Question: I need to print out all the files that I've saved in a database and then make it possible to download them. I am able to echo them, but I don't know how to make a download "button" to download them to the computer.
The datbase has two columns: ID and Ime.
I tried using a tag from HTML with no luck. I was able to echo buttons next to file names, but I couldn't download them (I tried using file_put_contents method)
This is the code that outputs file names (Ime = Name in my language).
'''
<?php
$conn = mysqli_connect('localhost','root','usbw','down');
$query = "SELECT * FROM datoteka";
$result = mysqli_query($conn,$query);
$result_check = mysqli_num_rows($result);
if($result_check > 0){
while($row = mysqli_fetch_assoc($result)){
echo $row["Ime"]."<br>";
}
}
?>
'''
The output looks like this:
'''
datoteka2019-04-01-15-44.doc
datoteka2019-04-01-15-48.doc
datoteka2019-04-01-15-16.pdf
'''
Files in database that I want to be able to download (3 for now, could be more)

There should be a download button (or something cliclkable) next to each file name on website that would enable me to download this file from the database (one file at time, not all at once).
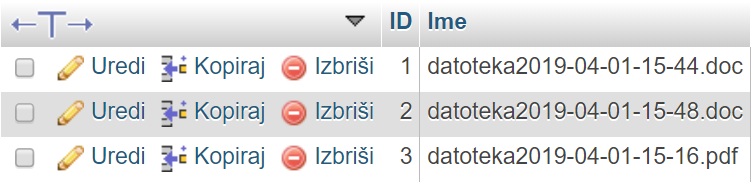
Answer: I once made a similar script, what you have to do is set some headers and echo the data from database.
An example of that could be, assuming that the data is in '$row['filedata']', the following
'''
<?php
header("Cache-Control: public");
header("Content-Description: File Transfer");
header("Content-Disposition: attachment; filename=".$row['Ime']);
header("Content-Type: application/zip");
header("Content-Transfer-Encoding: binary");
echo $row['filedata'];
?>
'''
Now you have to know what file to download first, and for that we can use a GET or POST parameter
'''
<?php
$fileID = htmlentities($_GET['fileID']);
$conn = mysqli_connect('localhost','root','usbw','down');
$fileID = mysqli_real_escape_string($conn, $fileID); // ALWAYS ESCAPE USER INPUT
$query = "SELECT * FROM datoteka where 'ID'=$fileID";
$result = mysqli_query($conn, $query);
$result_check = mysqli_num_rows($result);
if($result_check > 1 || $result_check < 1){ //If more then 1 result die
die('inavlid ID');
}
$row = mysqli_fetch_assoc($result);
//and here the above mentioned lines
?>
'''
The easiest way to add a download button to the page would be by using the window.open() function in JavaScript like so:
'''
echo $row['Ime']."<button onclick='window.open("download.php?fileID=".$row['ID']."");'>Download</button><br>";
'''
This will open a new window which will download the file
The total would look something like this
For download.php:
'''
<?php
$fileID = htmlentities($_GET['fileID']);
$conn = mysqli_connect('localhost','root','usbw','down');
$fileID = mysqli_real_escape_string($conn, $fileID); // ALWAYS ESCAPE USER INPUT
$query = "SELECT * FROM datoteka where 'ID'=$fileID";
$result = mysqli_query($conn, $query);
$result_check = mysqli_num_rows($result);
if($result_check > 1 || $result_check < 1){ //If more then 1 result die
die('inavlid ID');
}
$row = mysqli_fetch_assoc($result);
header("Cache-Control: public");
header("Content-Description: File Transfer");
header("Content-Disposition: attachment; filename=".$row['Ime']);
header("Content-Type: application/zip");
header("Content-Transfer-Encoding: binary");
echo $row['filedata'];
?>
'''
and for index.php
'''
<?php
$conn = mysqli_connect('localhost','root','usbw','down');
$query = "SELECT * FROM datoteka";
$result = mysqli_query($conn,$query);
$result_check = mysqli_num_rows($result);
if($result_check > 0){
while($row = mysqli_fetch_assoc($result)){
echo $row['Ime']."<button onclick='window.open("download.php?fileID=".$row['ID']."");'>Download</button><br>";
}
}
?>
'''